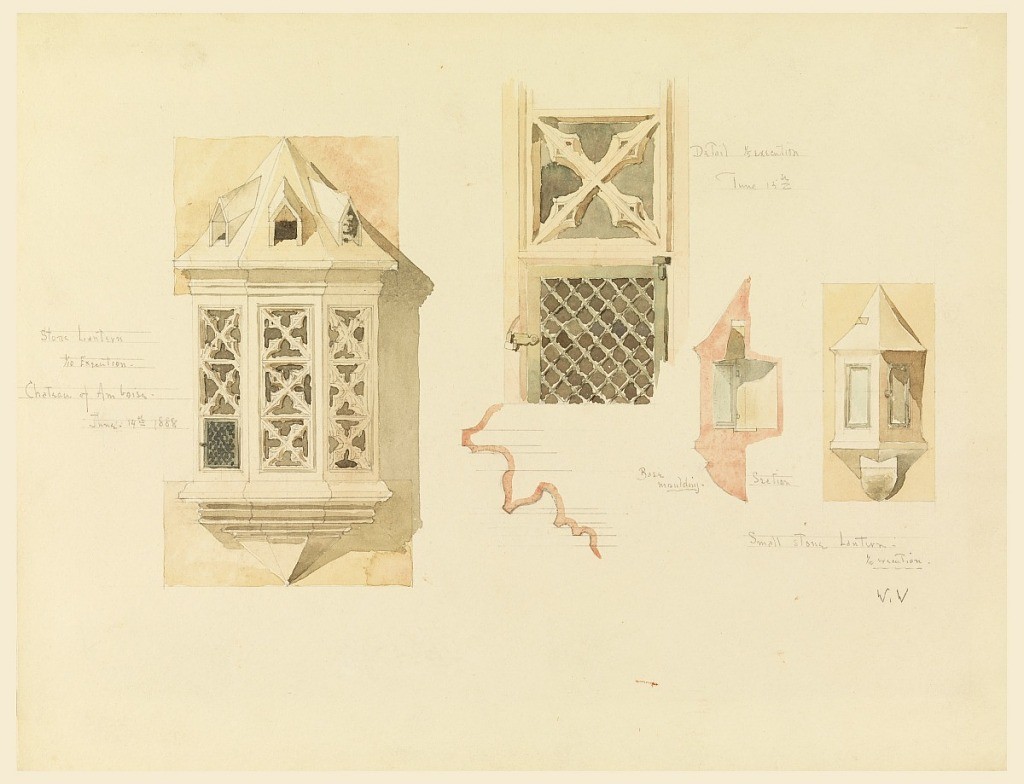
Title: Rendering of Two Stone Lanterns, from the Castle in Amboise, France
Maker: Whitney Warren Jr., American, 1864–1943
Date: June 14–15, 1888
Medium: Graphite, brush and watercolor on paper
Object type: Drawing
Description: Left, elevation showing three sides of an octagon with pointed base and roof. Upper center, detailed view of two panels with iron door and stone tracery; below, half of the section of the base.